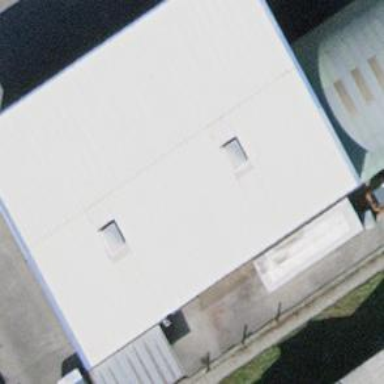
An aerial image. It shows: Industrial building.